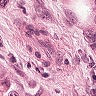
Metastatic tissue present: yes